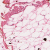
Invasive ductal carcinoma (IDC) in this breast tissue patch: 0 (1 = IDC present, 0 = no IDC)